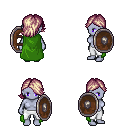
a pixel art fantasy rpg character, female body template, dark elf, purple skin, green cape, white pants, white blonde swoop hairstyle, shield, four views (front, back, left, right), 2x2 character sprite sheet, small pixel art, hard edges, no anti-aliasing